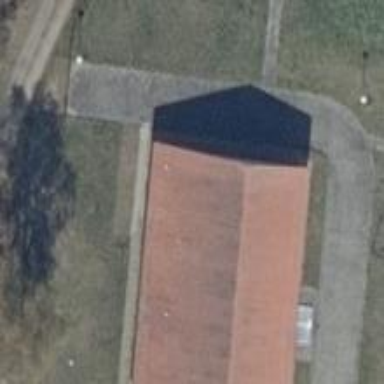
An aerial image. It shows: Industrial building with gabled roof. The roof is red in color and oriented along the building.